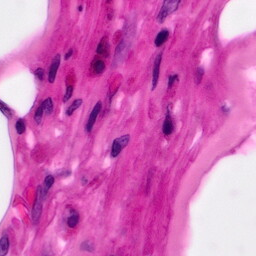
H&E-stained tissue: Pancreatic